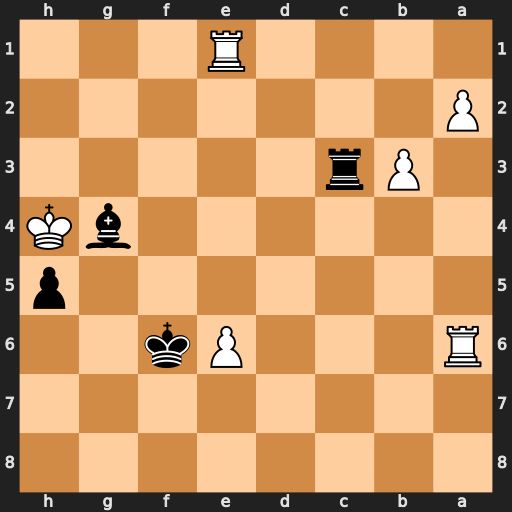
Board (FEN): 8/8/R3Pk2/7p/6bK/1Pr5/P7/4R3
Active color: b
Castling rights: -
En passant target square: -
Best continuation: Rh3#